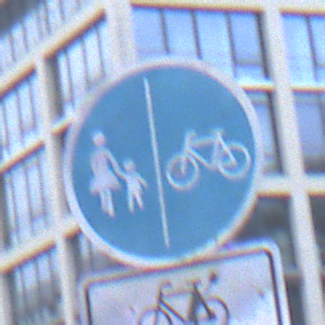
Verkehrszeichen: GetrennterRadUndGehwegRadwegRechts
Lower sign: EinspurigeFahrzeugeFrei6
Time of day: SunriseSunset
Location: Outdoor (Urban)
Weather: PartlyCloudy
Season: NotSpecified
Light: Natural